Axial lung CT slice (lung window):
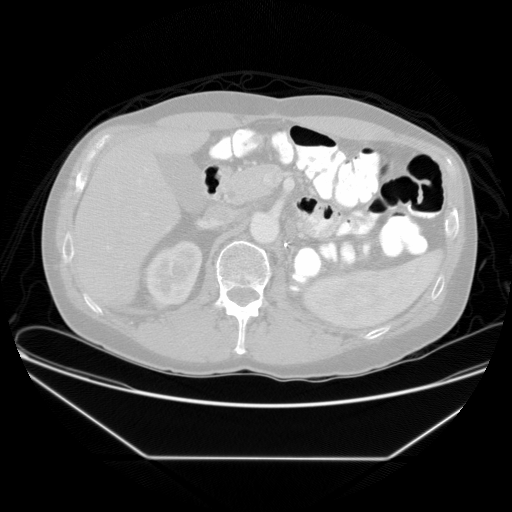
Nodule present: no